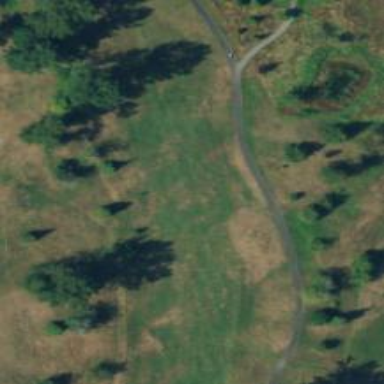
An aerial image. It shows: Footway that doubles as golf path.